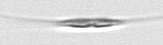
Label: Cylindrotheca